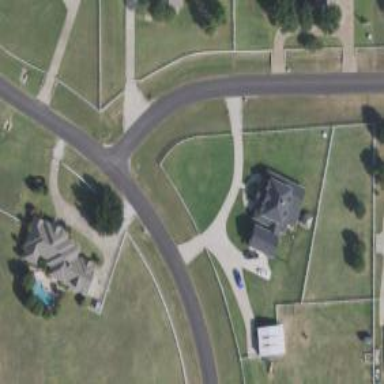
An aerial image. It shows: Driveway leading to service road.